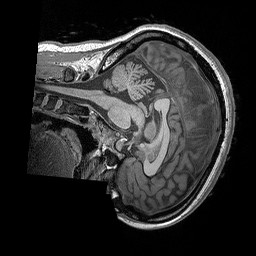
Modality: T1w
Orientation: sagittal
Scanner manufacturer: siemens
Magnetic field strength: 3 T
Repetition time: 2.3 s
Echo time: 0.00298 s